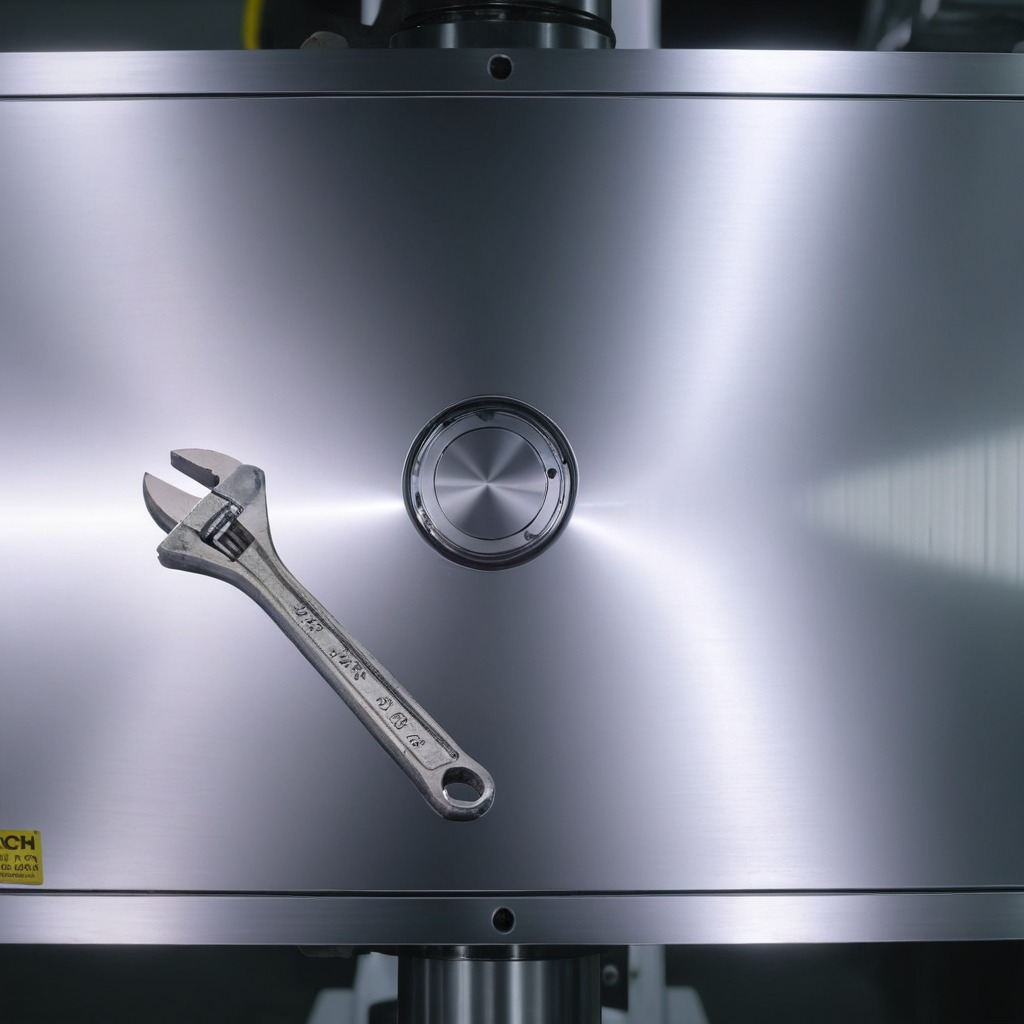
A wrench is lying on the metal table in a machine shop under fluorescent lights.